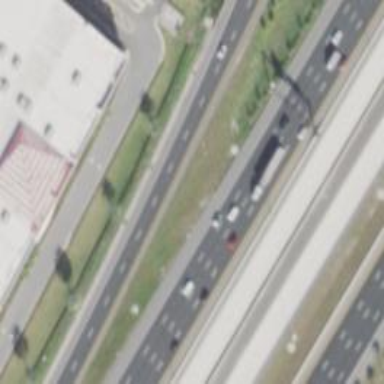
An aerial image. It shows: Parclo intersection with motorway link.